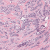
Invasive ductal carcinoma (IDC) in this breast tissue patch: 1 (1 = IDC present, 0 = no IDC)